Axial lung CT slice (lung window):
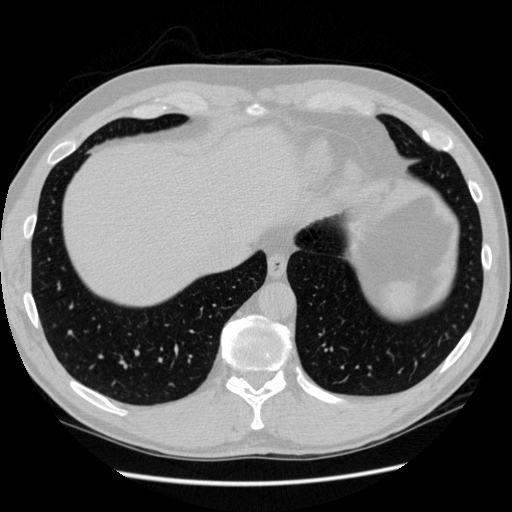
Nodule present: no